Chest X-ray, AP view. Patient: 36 years old, sex M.
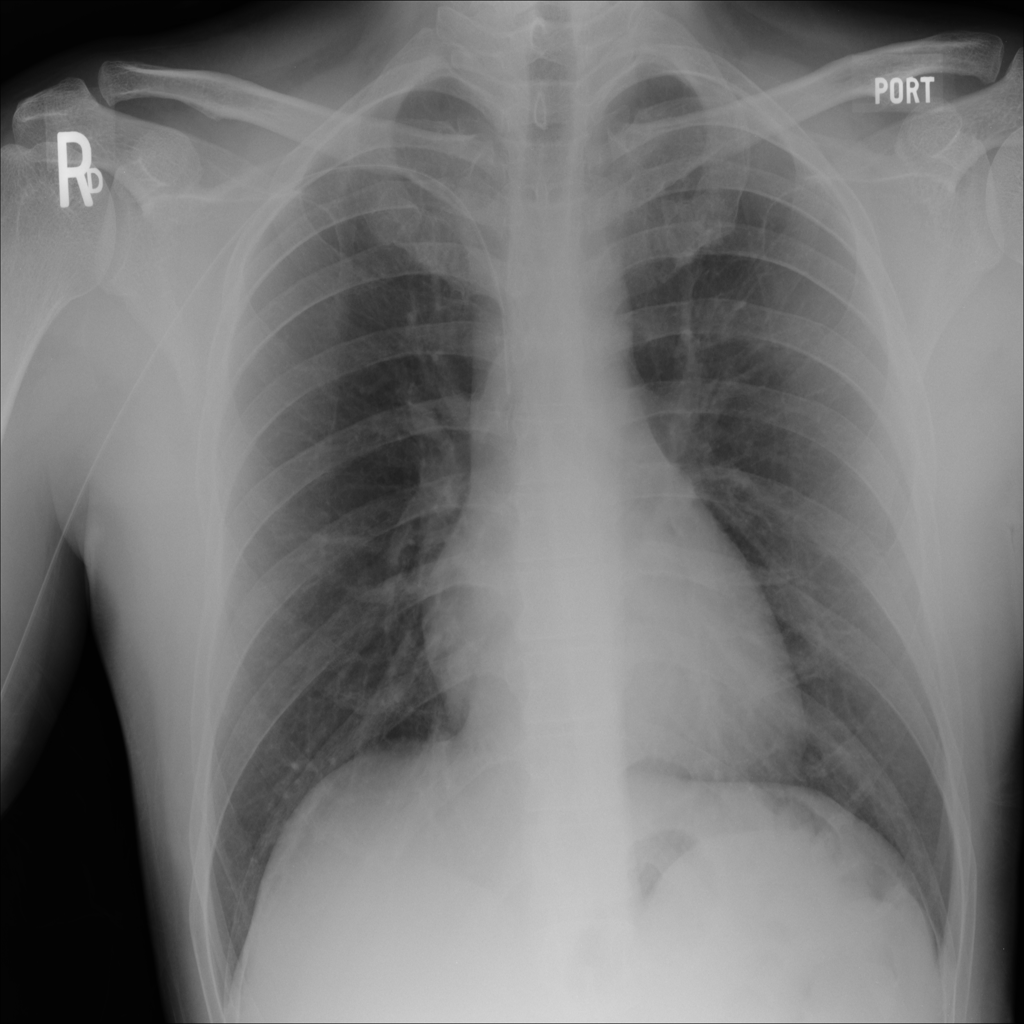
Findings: No Finding